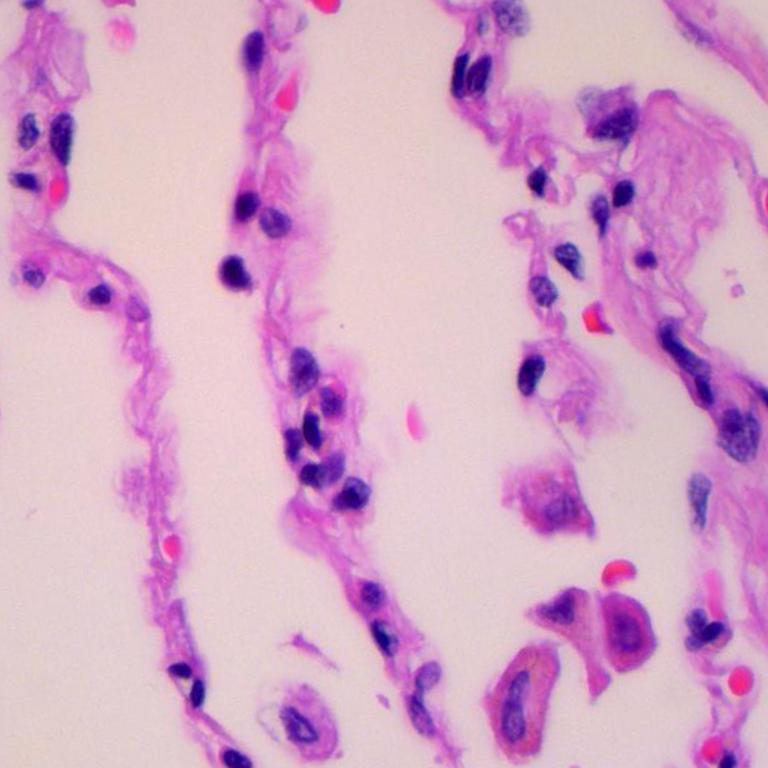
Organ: lung
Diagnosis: benign